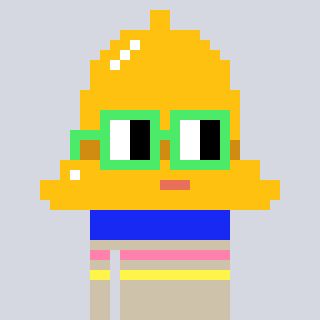
a pixel art character with square light green glasses, a bell-shaped head and a bege-colored body on a cool background